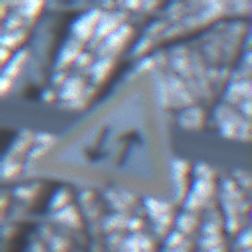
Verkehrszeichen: Gegenverkehr
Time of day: MorningAfternoon
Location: Outdoor (Nature)
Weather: Clear
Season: Winter
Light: Natural